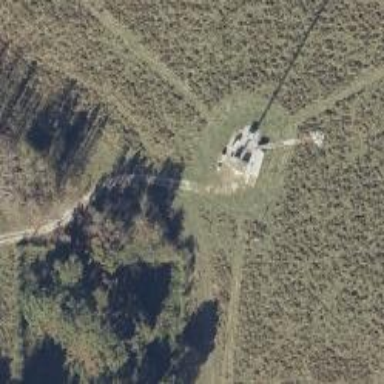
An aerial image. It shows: Man-made mast used for communication purposes.